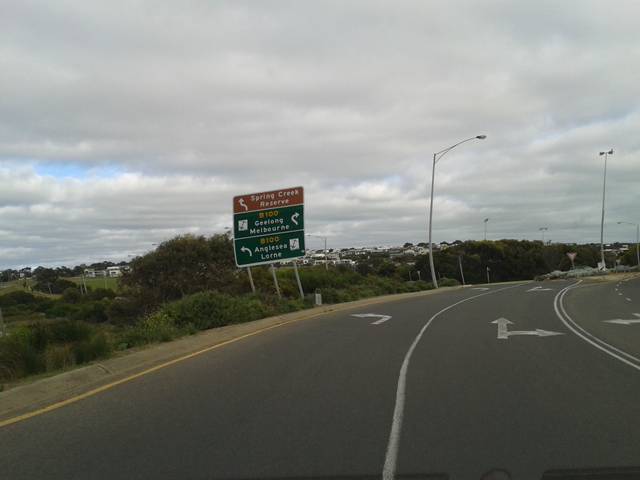
Region: Australia
Coordinates: -38.338, 144.318